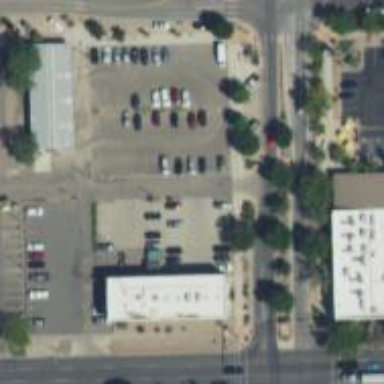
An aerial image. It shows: Parking space.